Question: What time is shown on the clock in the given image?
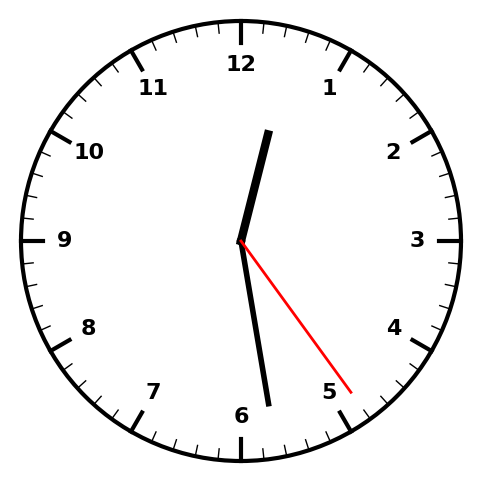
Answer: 12:28:24